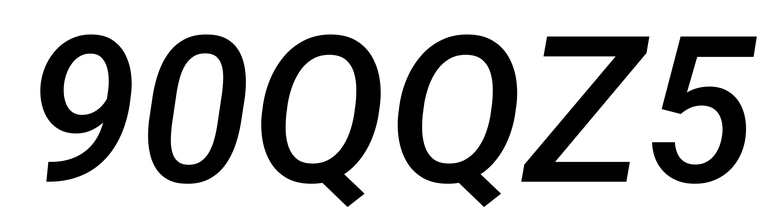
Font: Roboto-Italic_Medium_Italic